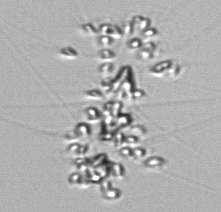
Label: Chaetoceros_didymus_TAG_external_flagellate